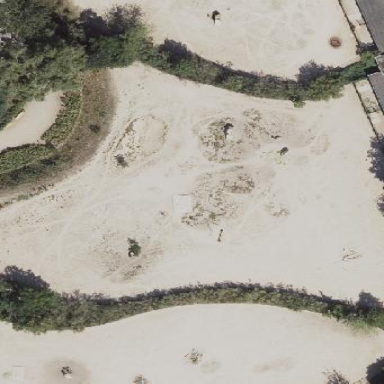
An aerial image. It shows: Sandy area in nature.